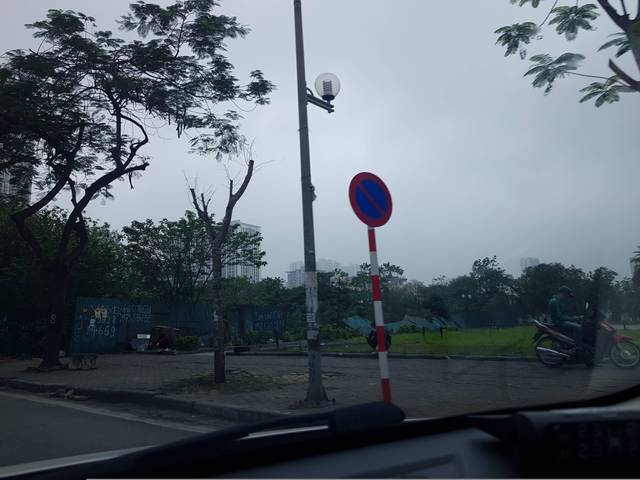
Region: Vietnam
Coordinates: 21.038, 105.772